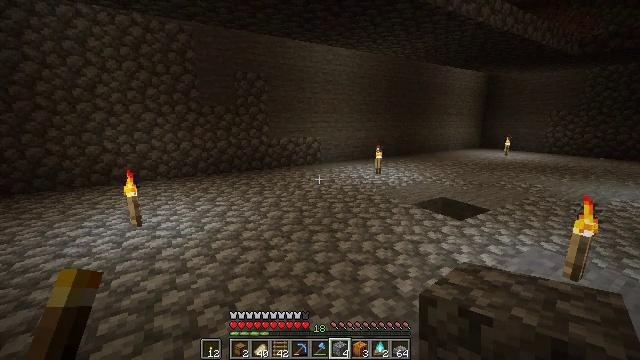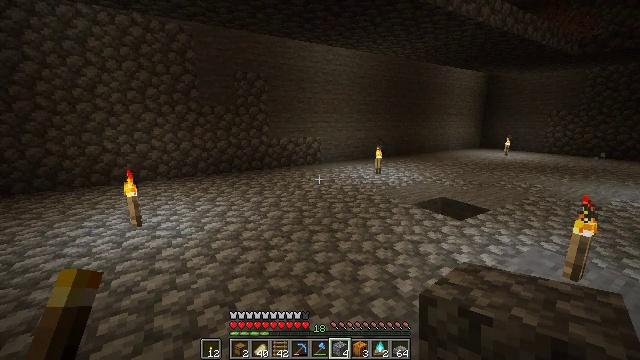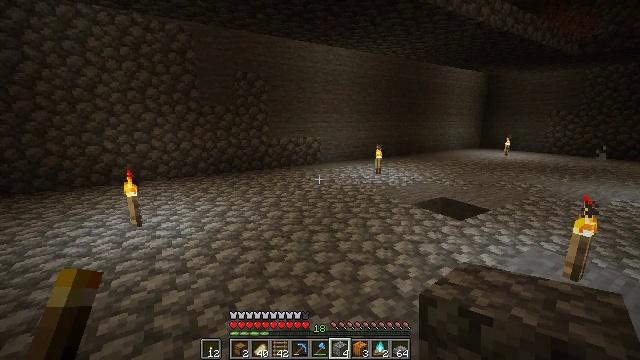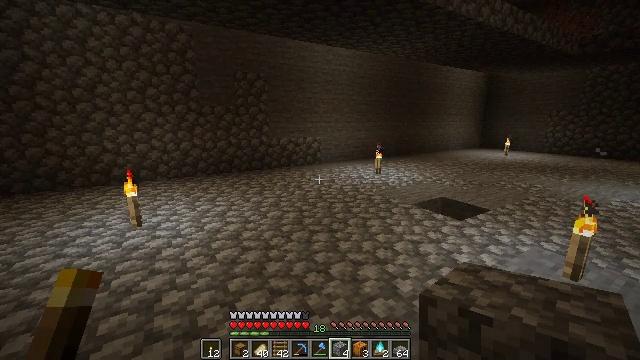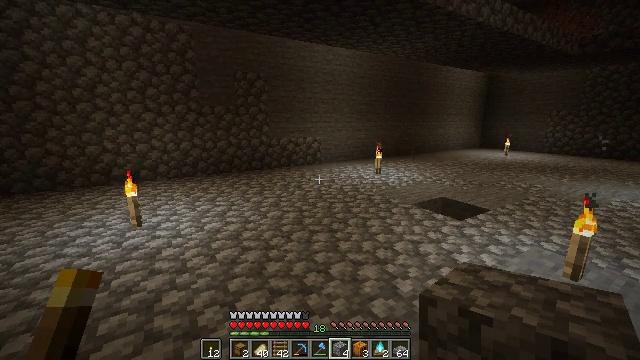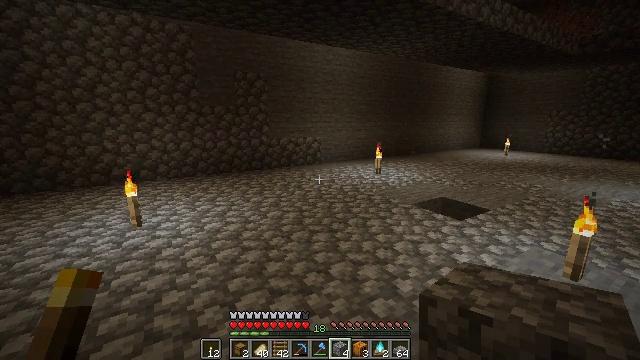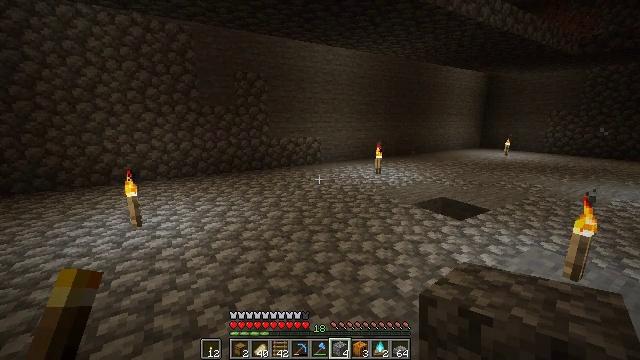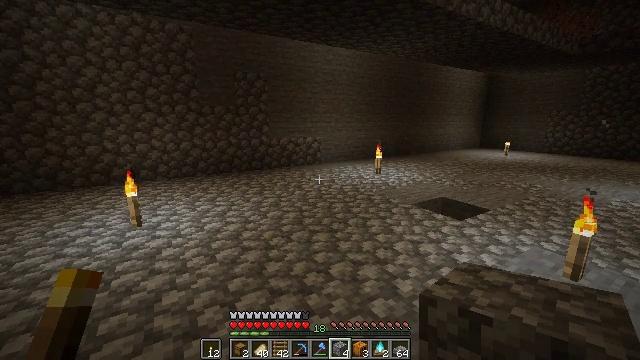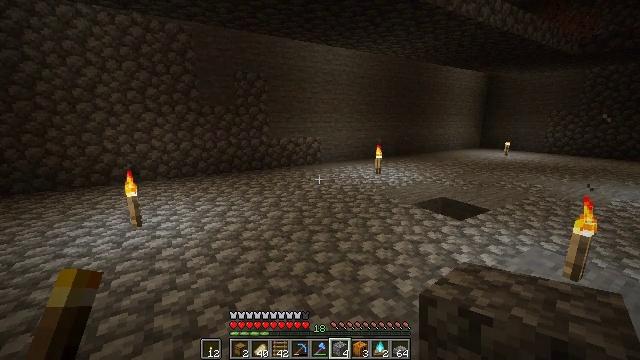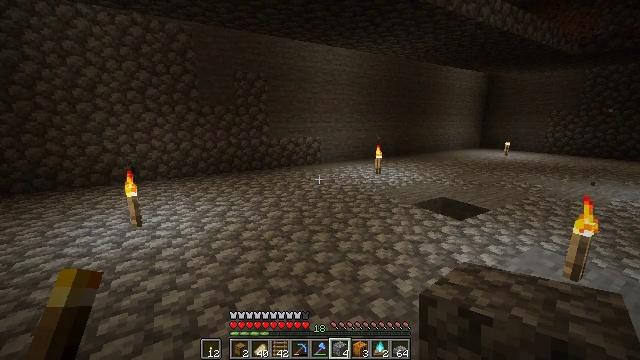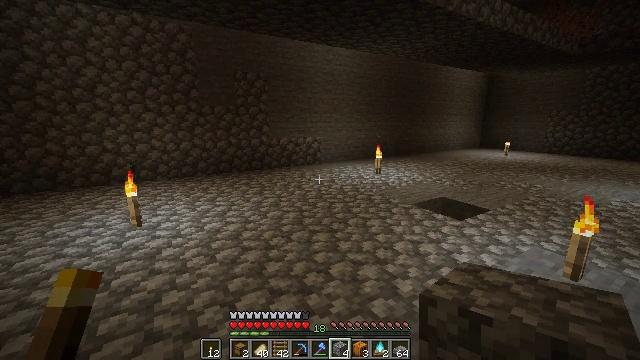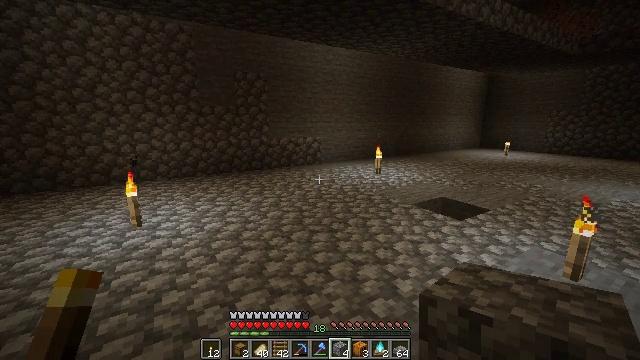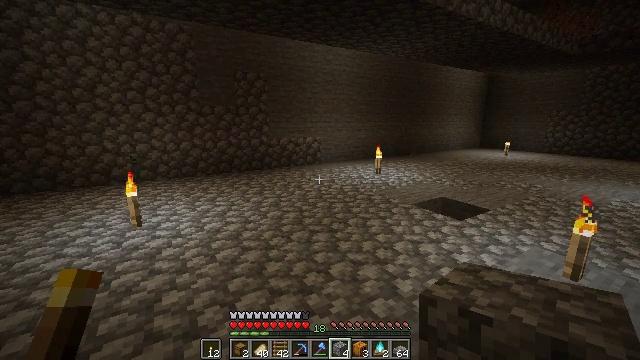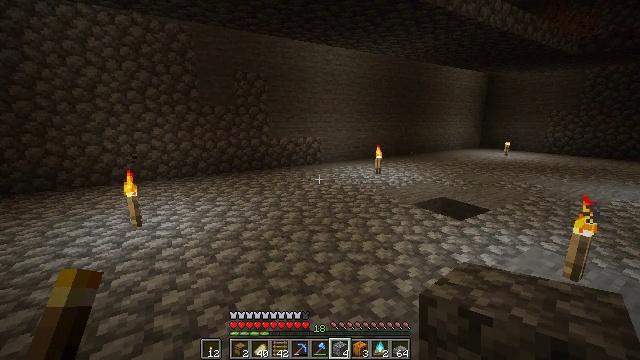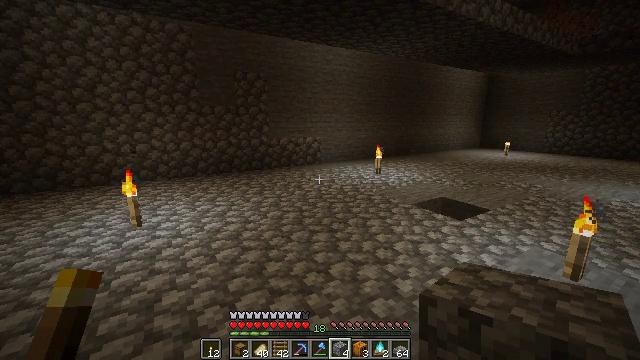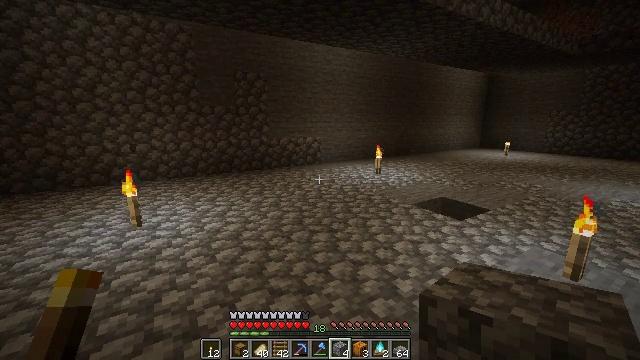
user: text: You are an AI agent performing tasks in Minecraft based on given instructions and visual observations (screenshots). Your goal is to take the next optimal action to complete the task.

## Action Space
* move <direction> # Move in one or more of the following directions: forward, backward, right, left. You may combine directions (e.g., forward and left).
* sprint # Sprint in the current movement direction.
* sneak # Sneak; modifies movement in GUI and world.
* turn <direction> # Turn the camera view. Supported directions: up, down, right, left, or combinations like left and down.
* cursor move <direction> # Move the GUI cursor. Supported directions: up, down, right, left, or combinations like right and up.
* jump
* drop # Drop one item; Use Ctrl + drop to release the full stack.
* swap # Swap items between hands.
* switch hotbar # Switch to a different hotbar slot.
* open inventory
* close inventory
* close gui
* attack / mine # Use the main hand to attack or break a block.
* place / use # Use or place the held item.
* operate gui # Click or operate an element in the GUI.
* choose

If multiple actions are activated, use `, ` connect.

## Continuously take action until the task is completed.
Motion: motion action
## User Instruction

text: Mine the ladder from the wall.
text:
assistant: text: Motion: no_op
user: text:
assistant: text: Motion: no_op
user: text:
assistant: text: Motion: no_op
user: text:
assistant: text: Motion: no_op
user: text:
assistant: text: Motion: no_op
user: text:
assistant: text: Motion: no_op
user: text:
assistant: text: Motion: no_op
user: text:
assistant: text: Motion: no_op
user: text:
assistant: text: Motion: no_op
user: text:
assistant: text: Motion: no_op
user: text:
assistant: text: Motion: no_op
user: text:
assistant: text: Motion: no_op
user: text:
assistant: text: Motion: no_op
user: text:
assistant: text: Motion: no_op
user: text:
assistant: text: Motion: no_op
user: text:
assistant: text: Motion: no_op
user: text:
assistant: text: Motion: no_op
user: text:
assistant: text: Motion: no_op
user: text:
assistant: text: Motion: no_op
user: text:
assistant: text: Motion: no_op
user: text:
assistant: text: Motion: no_op
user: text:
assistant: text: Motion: no_op
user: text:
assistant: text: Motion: no_op
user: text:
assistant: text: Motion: no_op
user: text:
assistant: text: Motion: no_op
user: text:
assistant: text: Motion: no_op
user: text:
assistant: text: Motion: no_op
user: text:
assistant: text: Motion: no_op
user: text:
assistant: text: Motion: no_op
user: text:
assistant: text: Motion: no_op